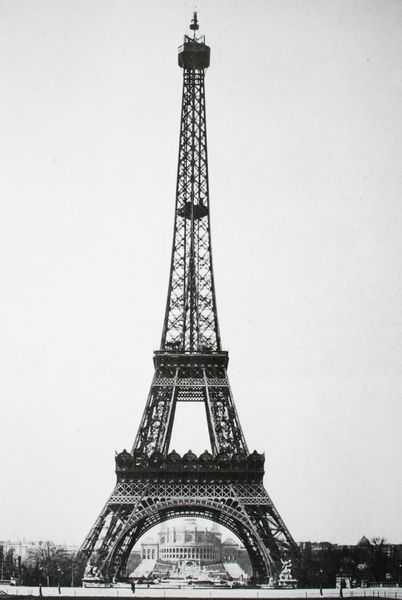
Titel: Eiffelturm, Gesamtansicht
Künstler: Gustave Eiffel
Standort: Paris
Institution: Eiffelturm
Schlagwörter: baum, himmel, schatten, weiß, bäume, menschen, stadt, fenster, frankreich, grau, licht, paris, schwarz, straße, symbol, zeichen, gebäude, weg, hochformat, leute, architektur, spitze, gitter, personen, turm, garten, beine, aussicht, bogen, passanten, platz, eiffelturm, industrie, spitz, metall, hoch, foto, fotografie, vier, eisen, gerüst, palast, schwarzweiß, photo, konstruktion, etagen, zentrum, stahl, weltausstellung, streben, aufzug, absperrung, aufstrebend, ebenen, bauwerk, photografie, stadion, stahlträger, plattform, vertikal, wunder, konstriktion, eiffel, eifelturm, platform, lift, plattformen, tour eiffel, blickfang, 19. jahrhundert, 1899